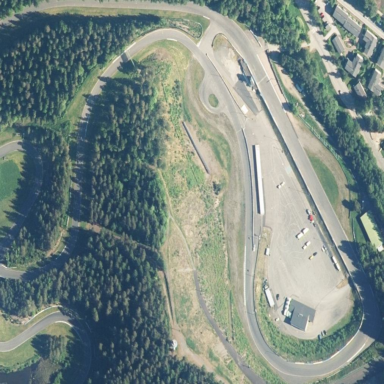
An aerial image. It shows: Asphalt raceway designed for motor sports.